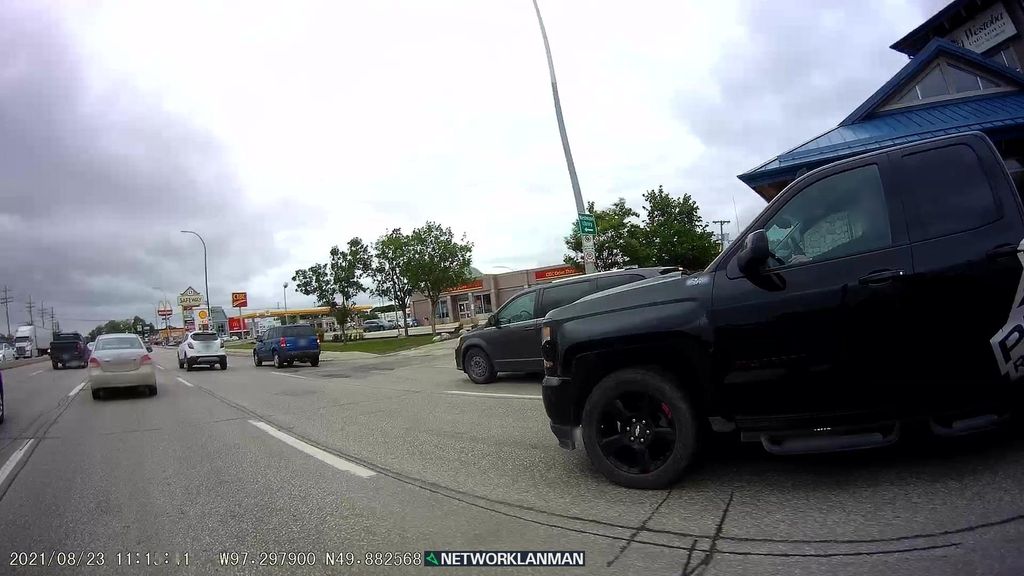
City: winnipeg